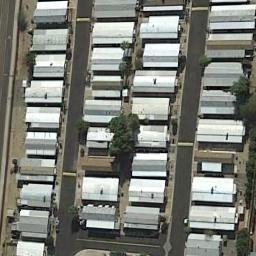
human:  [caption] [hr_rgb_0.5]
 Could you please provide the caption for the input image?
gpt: There are moving homes in this rectangular area .

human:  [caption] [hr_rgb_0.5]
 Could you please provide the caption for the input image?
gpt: The mobile home park is on the open place next to the road .

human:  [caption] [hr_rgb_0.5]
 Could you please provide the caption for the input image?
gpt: The mobile home park has lots of dense white mobile homes and a road goes through the mobile home park .

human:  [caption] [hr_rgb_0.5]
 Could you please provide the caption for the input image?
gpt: Many buildings are in the mobile home park .

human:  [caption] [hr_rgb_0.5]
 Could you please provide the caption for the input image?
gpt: There are many white buildings fixed neatly on the mobile home park .